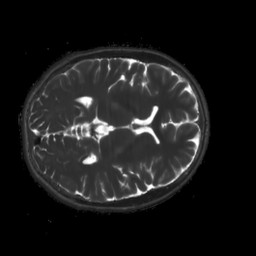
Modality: T2map
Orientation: axial
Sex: male
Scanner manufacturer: siemens
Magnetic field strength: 3 T
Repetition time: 4 s